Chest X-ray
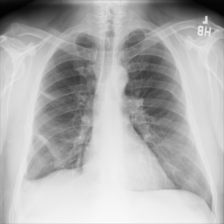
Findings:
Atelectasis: negative
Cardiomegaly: negative
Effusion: negative
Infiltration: negative
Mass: negative
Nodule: negative
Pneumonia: negative
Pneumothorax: negative
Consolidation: negative
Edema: negative
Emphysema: negative
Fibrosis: negative
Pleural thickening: negative
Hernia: negative